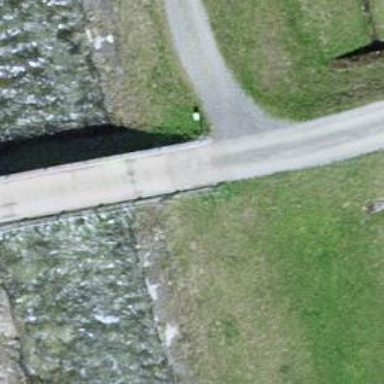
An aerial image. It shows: Track road with bridge made of unhewn cobblestone. The track type is grade 2.